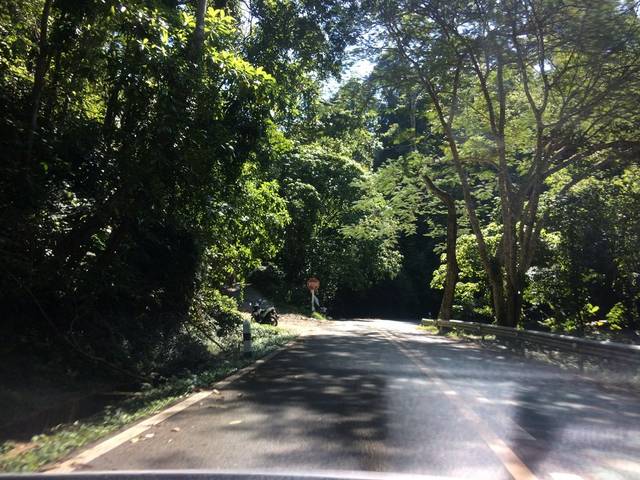
Region: Thailand
Coordinates: 7.882, 98.338